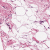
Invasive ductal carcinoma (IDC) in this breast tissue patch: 0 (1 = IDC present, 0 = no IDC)